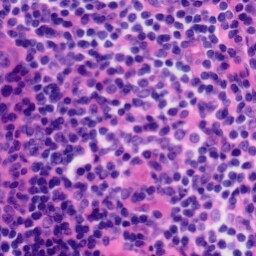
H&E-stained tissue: Tonsil